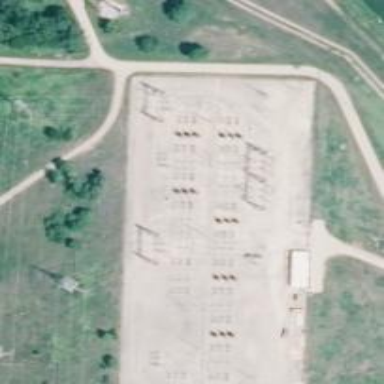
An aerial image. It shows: Switch used for power control.